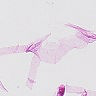
Metastatic tissue present: no